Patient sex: F
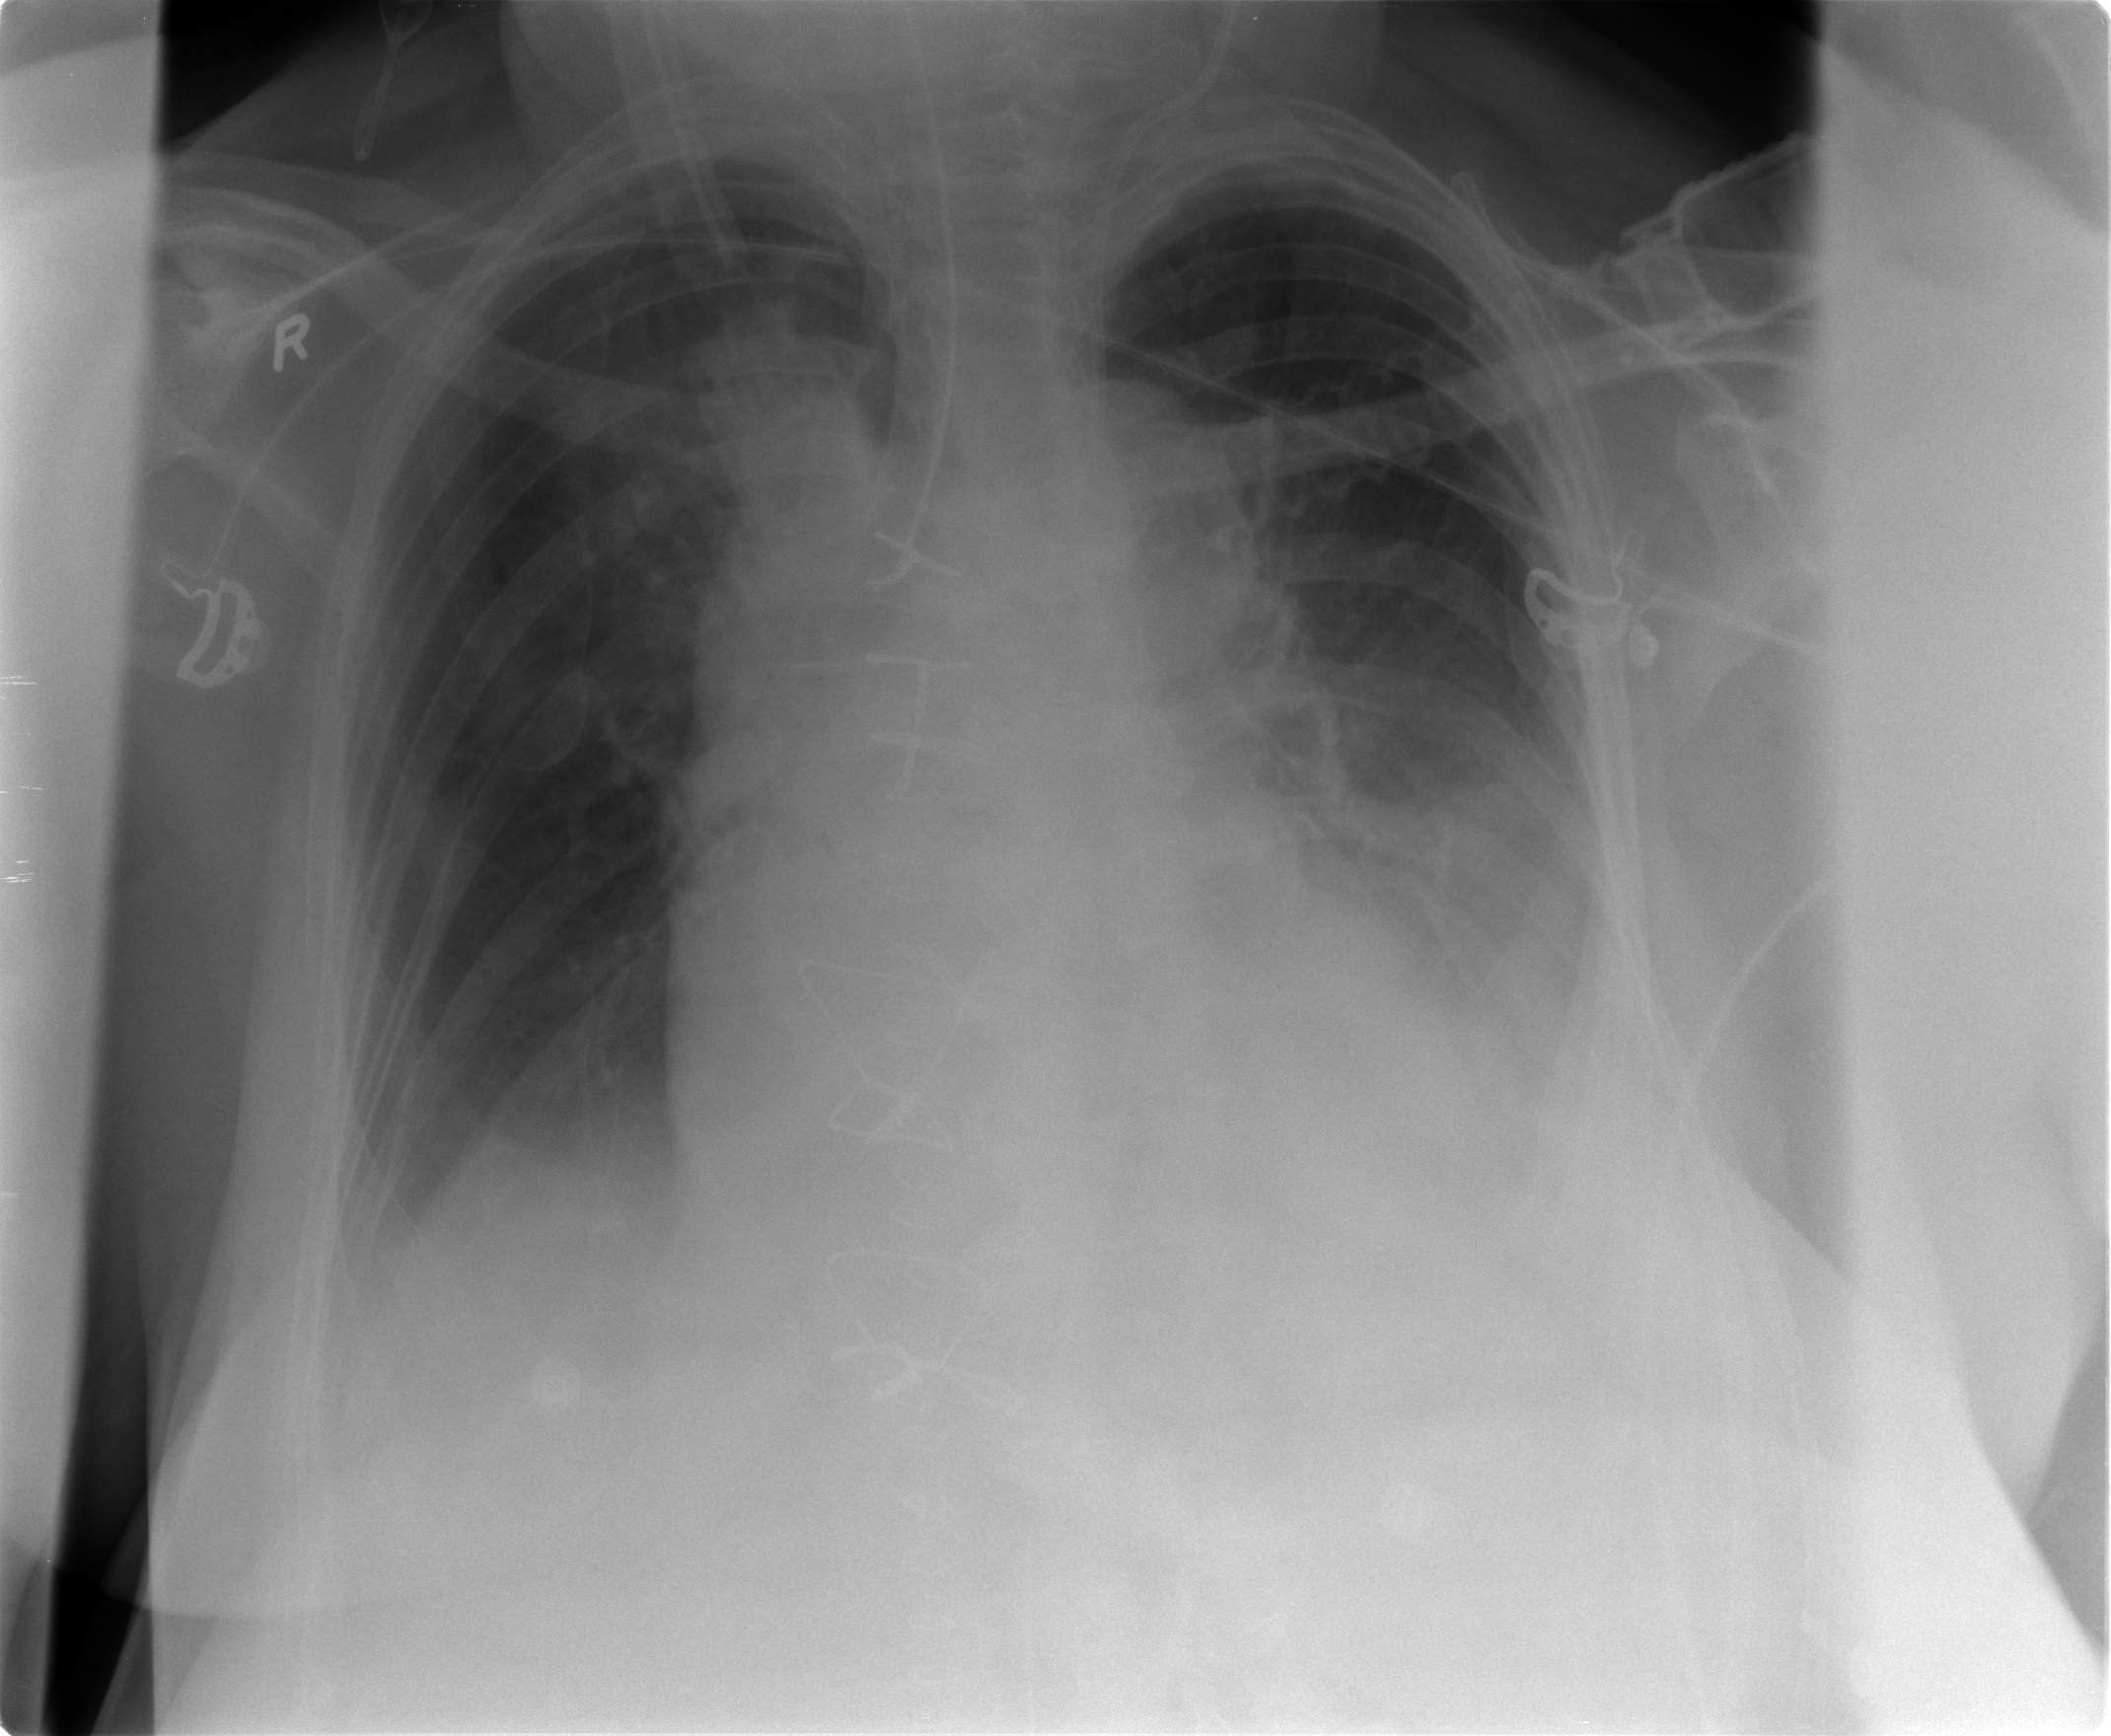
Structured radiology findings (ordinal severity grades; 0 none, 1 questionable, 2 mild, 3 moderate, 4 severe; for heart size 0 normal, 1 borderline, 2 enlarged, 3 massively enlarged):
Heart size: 3
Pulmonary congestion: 0
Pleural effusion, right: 2
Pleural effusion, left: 2
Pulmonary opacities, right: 0
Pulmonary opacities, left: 0
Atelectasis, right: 2
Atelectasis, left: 2